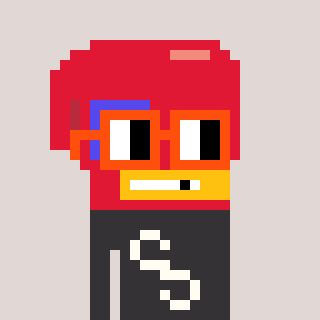
a pixel art character with square orange glasses, a boxing glove-shaped head and a grayscale-colored body on a warm background